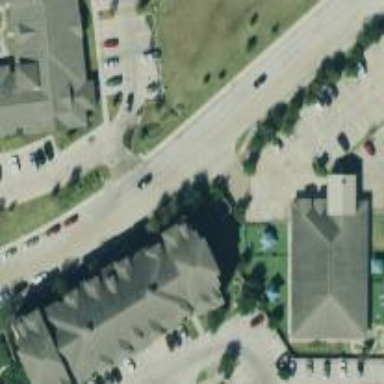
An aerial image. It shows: Residential road.